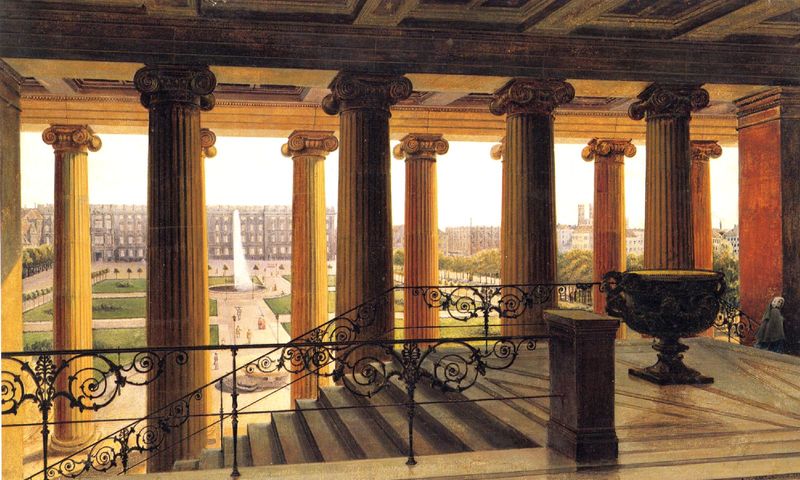
Titel: Blick aus dem Treppenhaus des Museums auf den Lustgarten
Künstler: Michael Carl Gregorovius
Institution: Potsdam, Stiftung Preußische Schlösser und Gärten Berlin-Brandenburg
Schlagwörter: himmel, wasser, frau, hell, licht, säulen, park, weg, mensch, häuser, brunnen, garten, springbrunnen, vase, tag, leiter, treppe, treppen, geländer, grass, halle, eisen, sonnig, kapitelle, fontäne, museum, spiralen, spirale, brunen, häsuer, stiege, shloss, saule, zeichnung#, gebeude, ionen, grassw